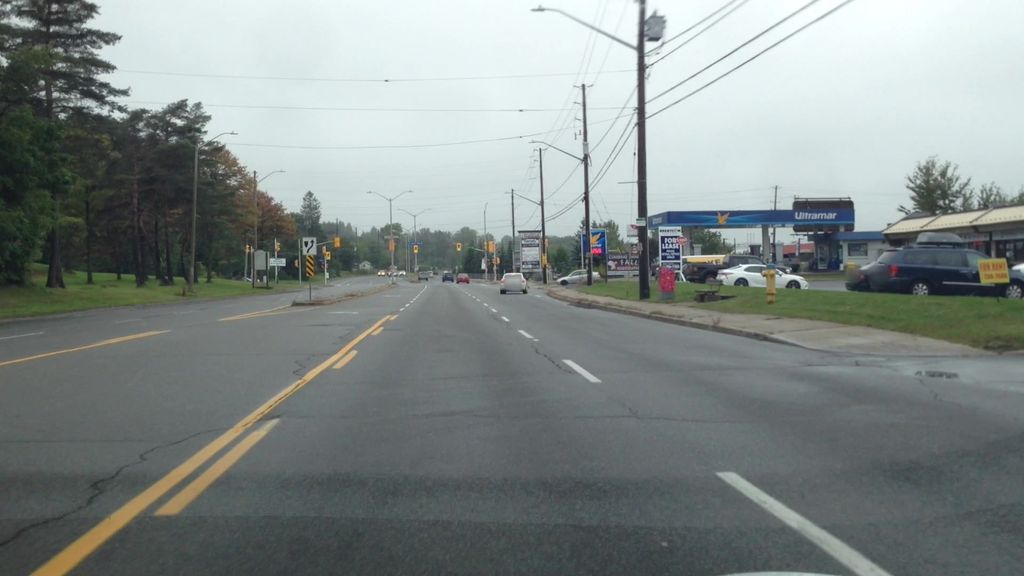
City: ottawa-gatineau